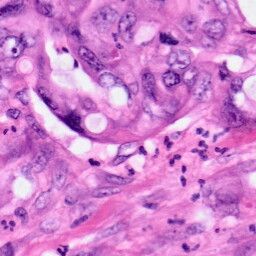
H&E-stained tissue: Pancreatic